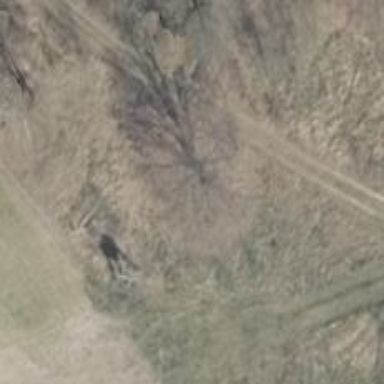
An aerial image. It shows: Hunting stand.